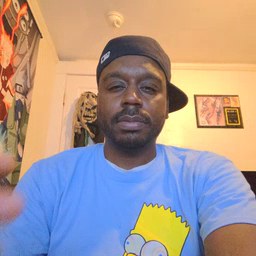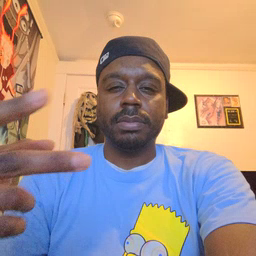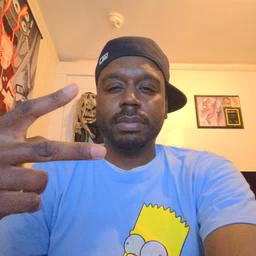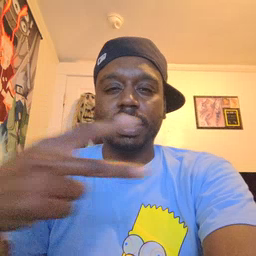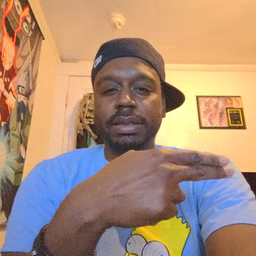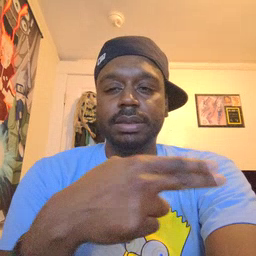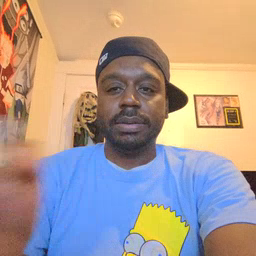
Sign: cut